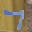
Label: 7